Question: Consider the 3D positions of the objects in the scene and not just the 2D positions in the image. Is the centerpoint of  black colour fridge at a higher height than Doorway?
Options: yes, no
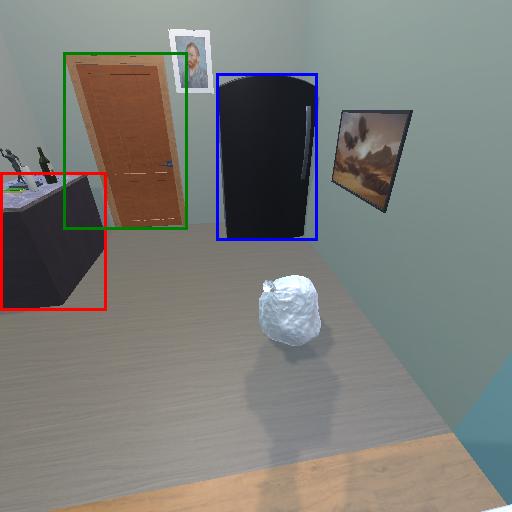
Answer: yes